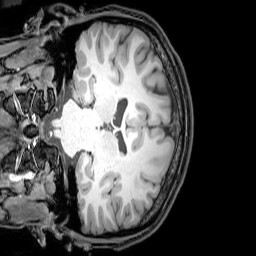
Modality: T1w
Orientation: coronal
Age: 20
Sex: male
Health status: healthy
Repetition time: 0.081 s
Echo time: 0.037 s